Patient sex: M
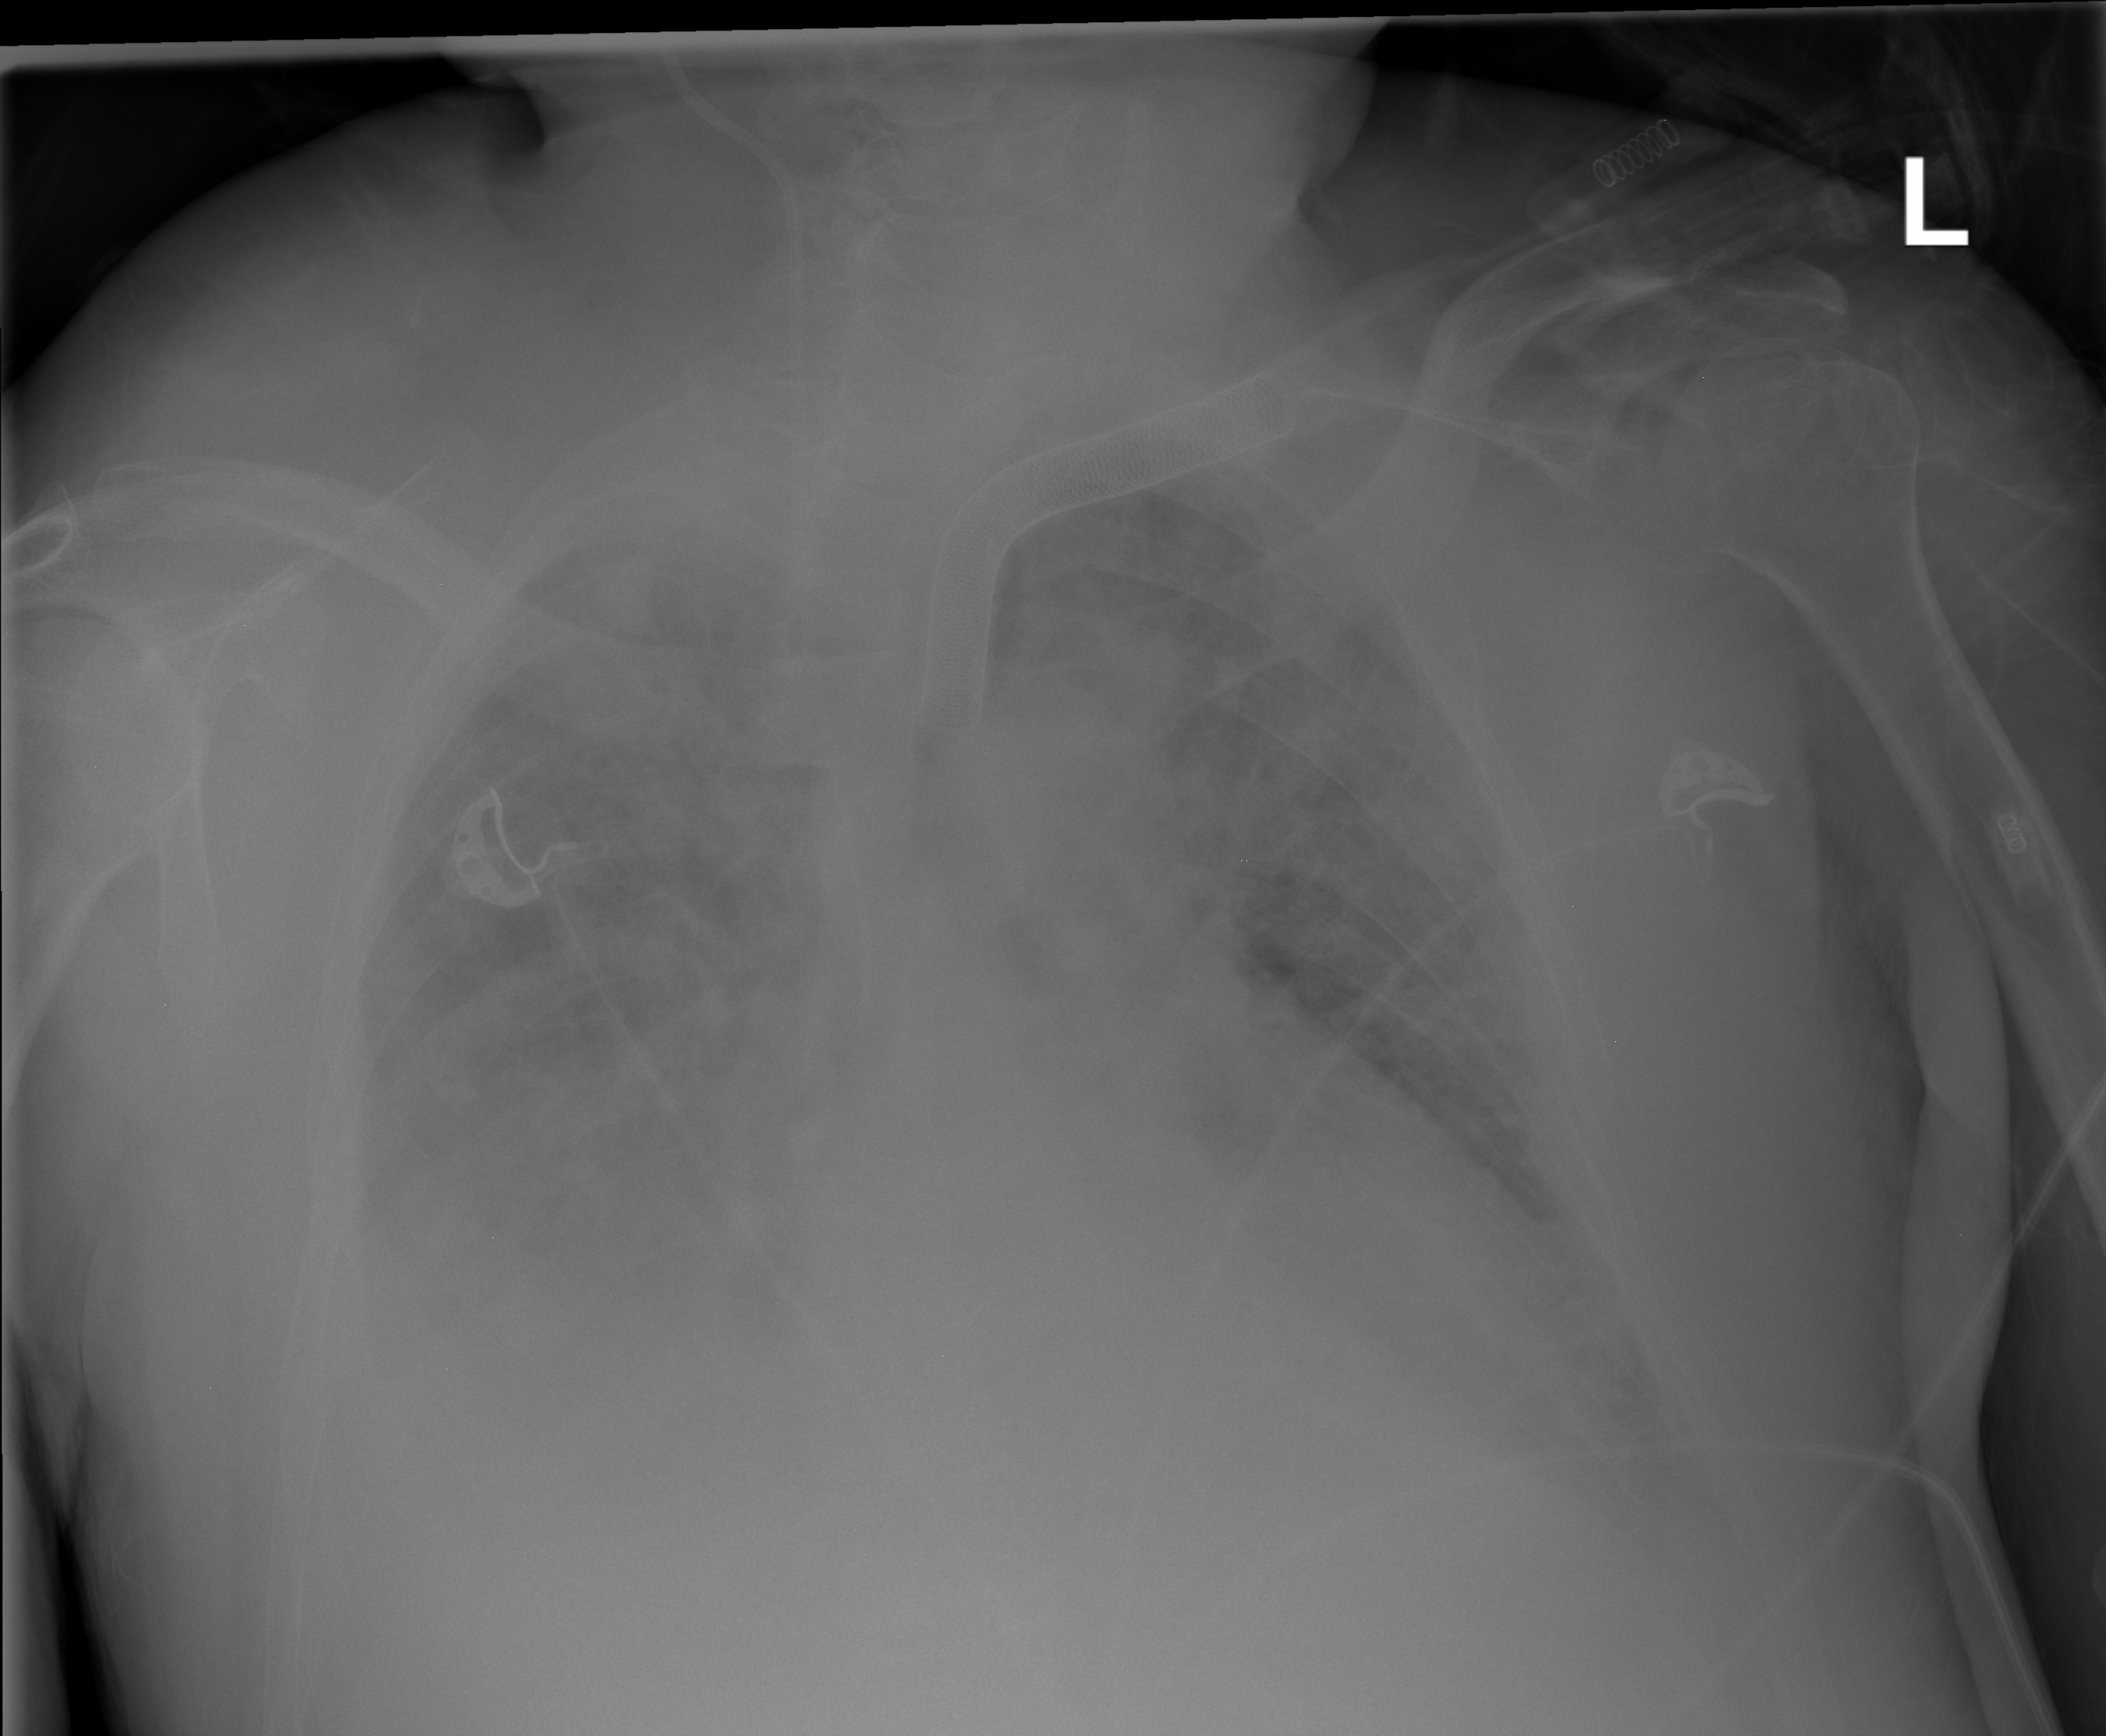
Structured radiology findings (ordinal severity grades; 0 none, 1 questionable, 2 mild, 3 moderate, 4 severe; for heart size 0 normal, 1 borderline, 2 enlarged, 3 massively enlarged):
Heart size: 0
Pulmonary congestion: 1
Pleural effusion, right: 2
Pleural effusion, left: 2
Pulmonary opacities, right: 4
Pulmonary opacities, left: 3
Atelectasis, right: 3
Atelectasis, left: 3